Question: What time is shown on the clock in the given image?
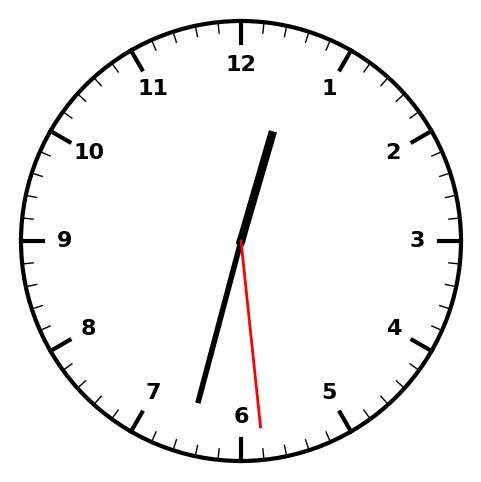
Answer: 12:32:29